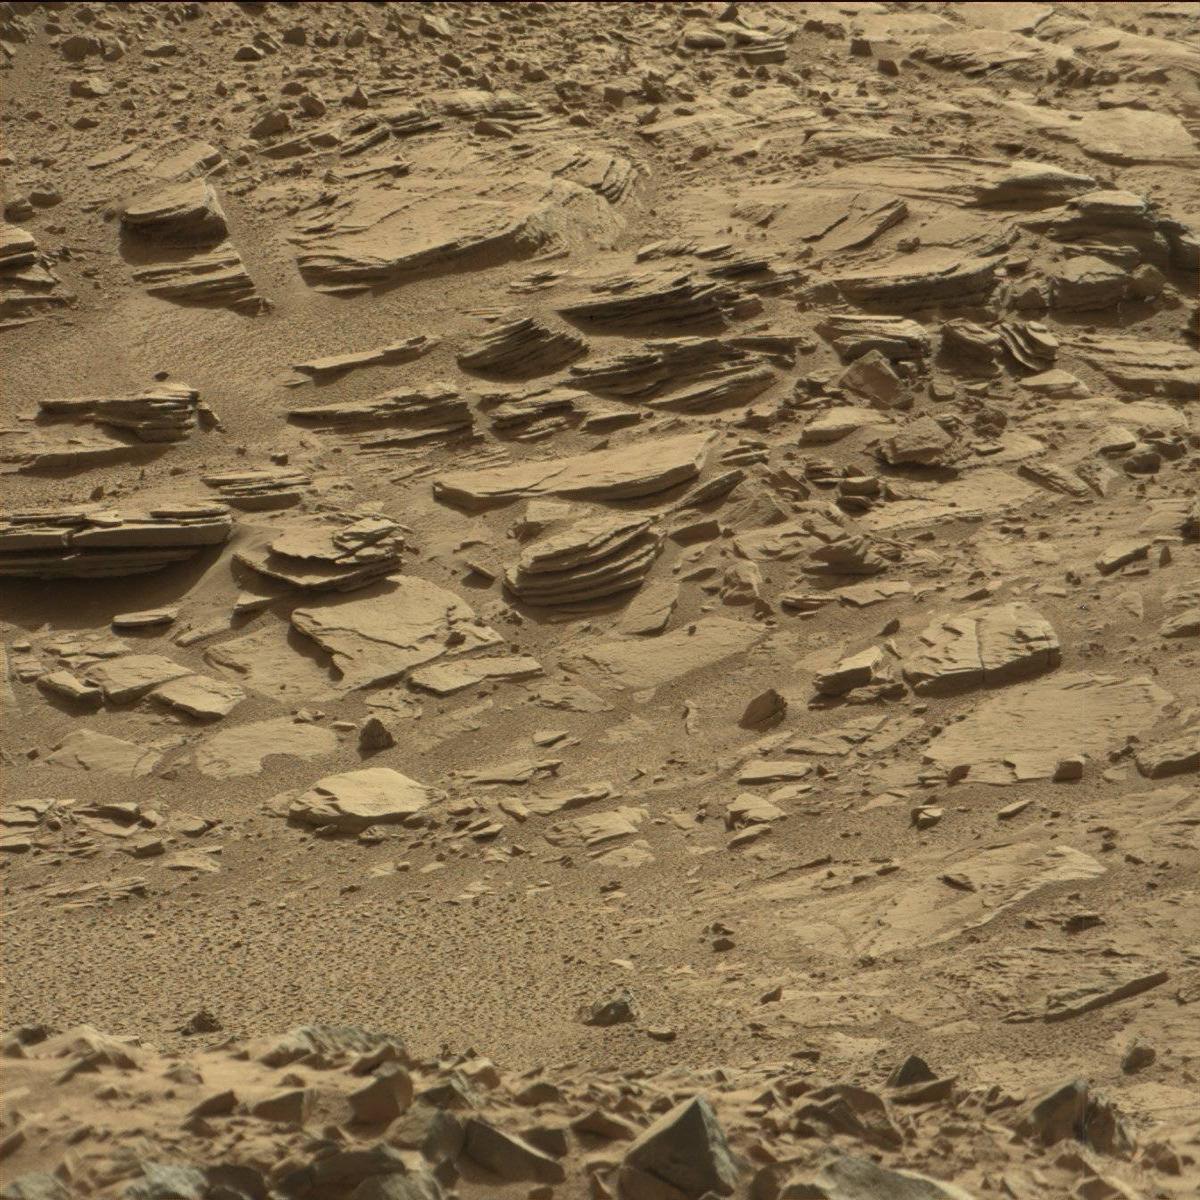
Terrain classes present: Bedrock, Sand / Soil